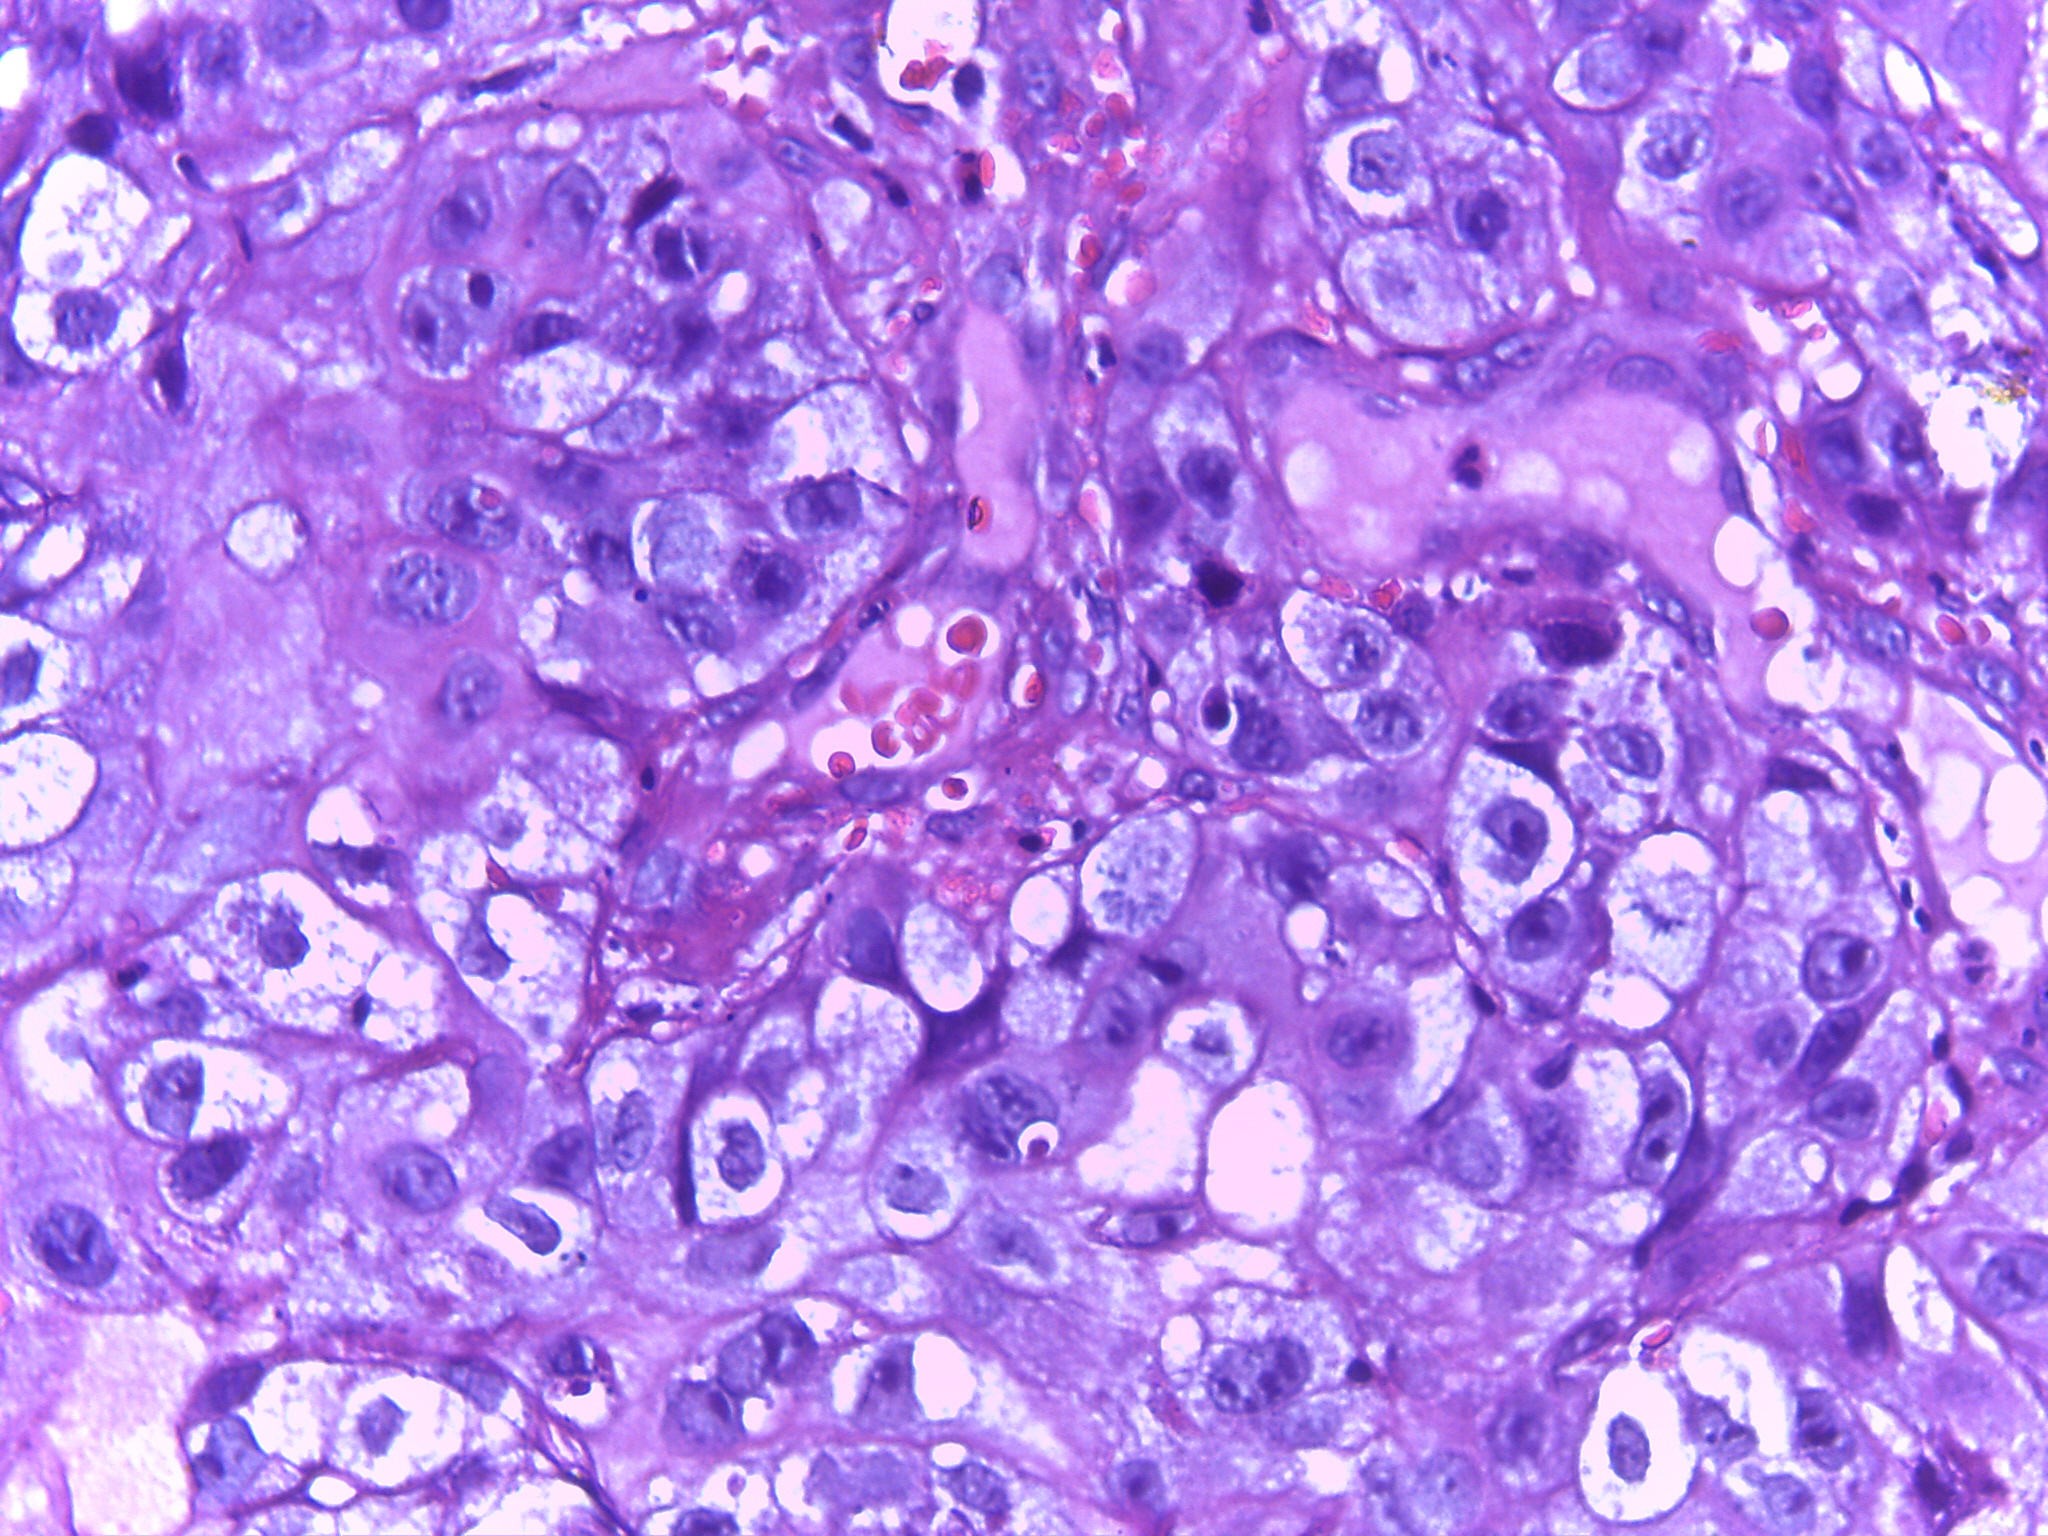
Diagnosis: OSCC